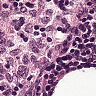
Metastatic tissue present: no